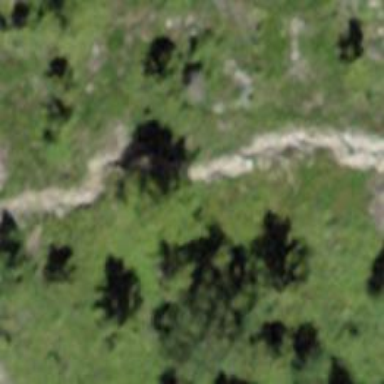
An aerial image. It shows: Ground path with excellent trail visibility.